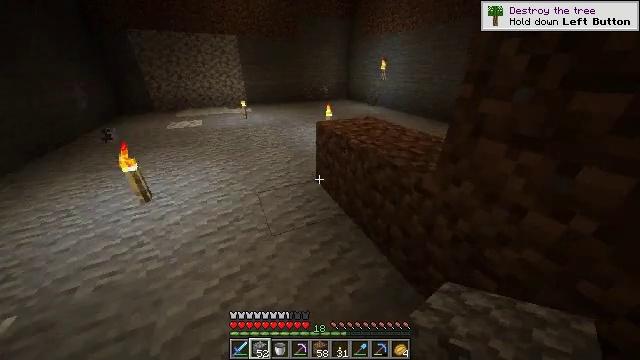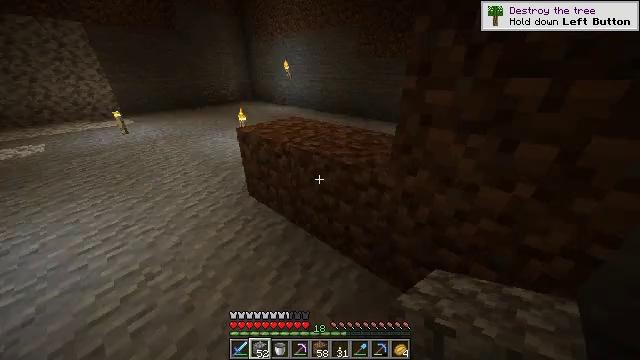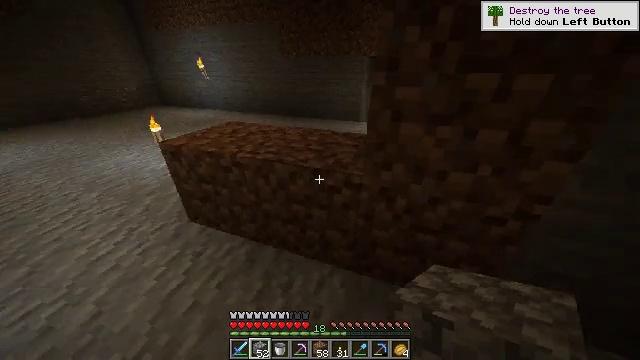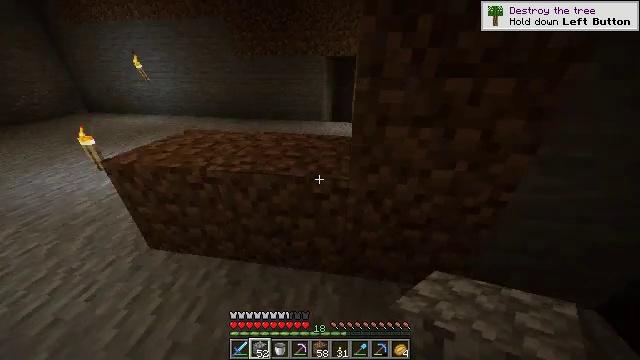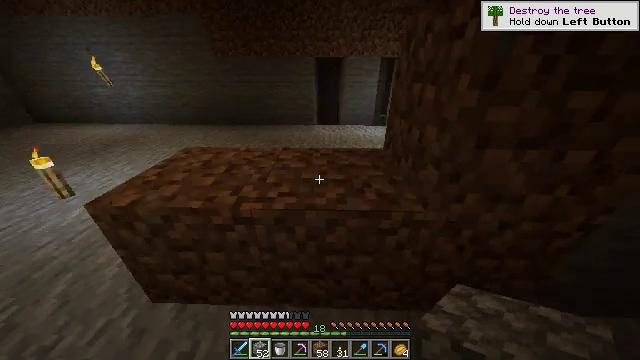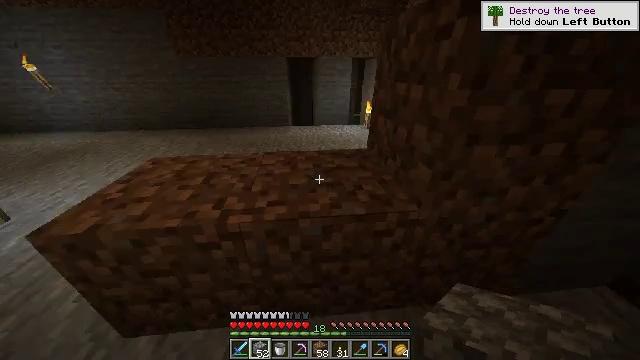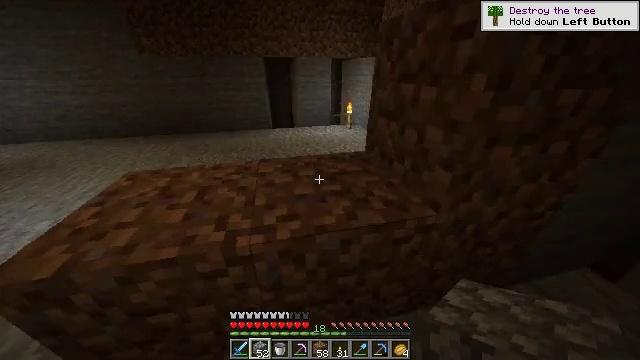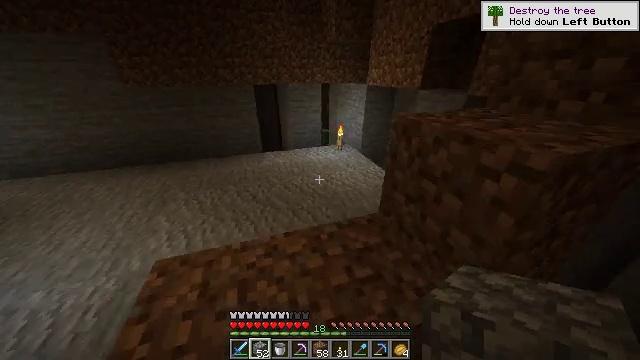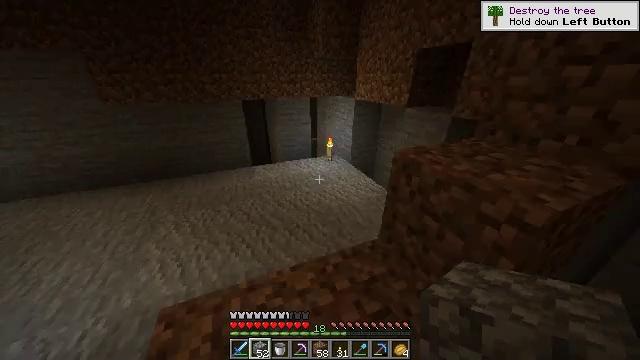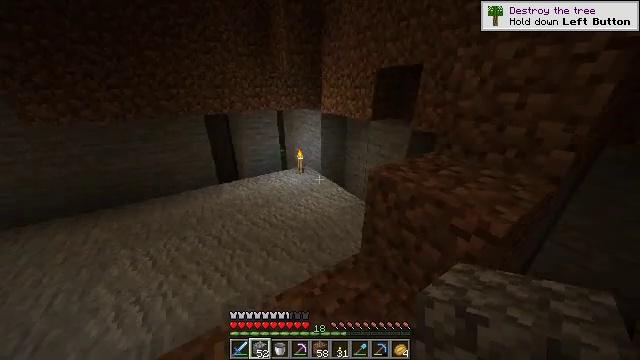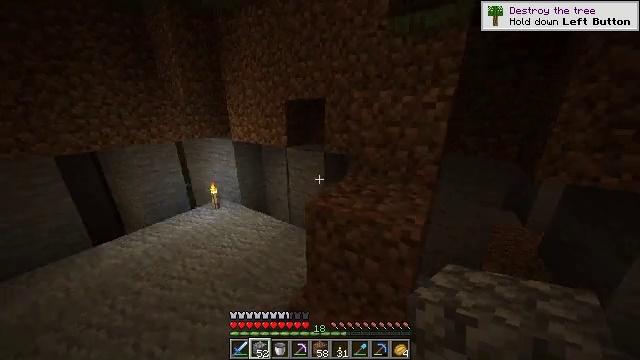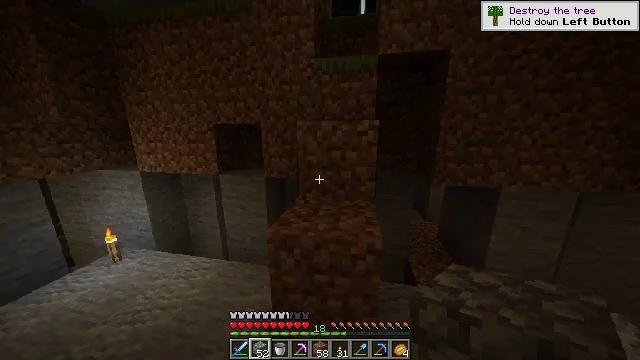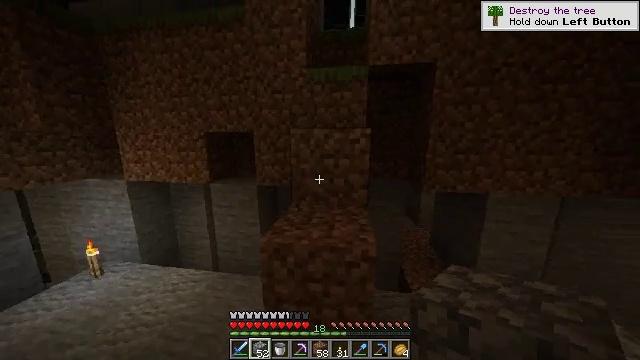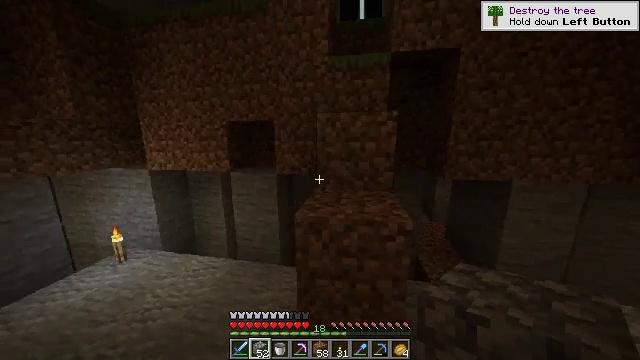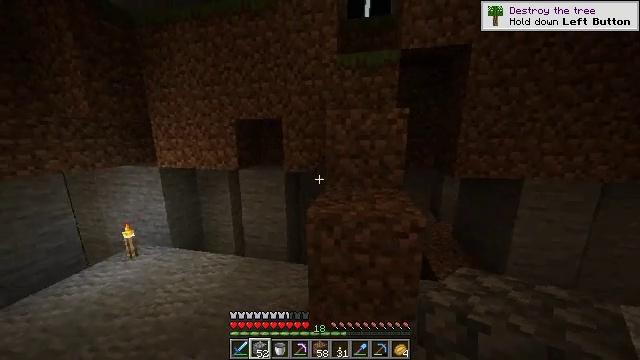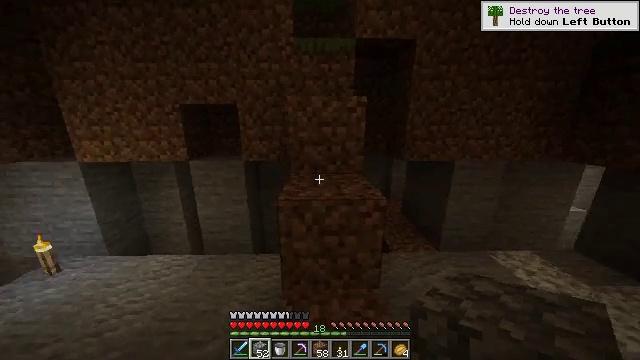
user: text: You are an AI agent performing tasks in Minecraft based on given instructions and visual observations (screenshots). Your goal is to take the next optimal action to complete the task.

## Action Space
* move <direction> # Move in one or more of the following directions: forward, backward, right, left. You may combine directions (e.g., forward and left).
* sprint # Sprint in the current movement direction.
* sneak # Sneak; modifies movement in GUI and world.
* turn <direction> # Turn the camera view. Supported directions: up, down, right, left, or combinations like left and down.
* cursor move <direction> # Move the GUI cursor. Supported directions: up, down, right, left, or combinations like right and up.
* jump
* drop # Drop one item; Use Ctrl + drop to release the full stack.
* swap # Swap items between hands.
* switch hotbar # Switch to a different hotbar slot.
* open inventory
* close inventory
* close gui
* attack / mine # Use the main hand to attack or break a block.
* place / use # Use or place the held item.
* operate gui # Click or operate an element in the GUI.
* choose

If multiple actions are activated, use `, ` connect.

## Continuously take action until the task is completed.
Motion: motion action
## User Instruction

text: Combine oak planks and sticks to craft an oak sign.
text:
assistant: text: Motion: move forward and move left, turn right
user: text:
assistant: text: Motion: move forward and move left, turn right
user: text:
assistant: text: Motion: move forward and move left, turn right
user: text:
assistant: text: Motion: move forward and move left, turn right
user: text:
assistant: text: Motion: move forward and move left, turn right
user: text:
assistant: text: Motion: move forward and move left, turn right, jump
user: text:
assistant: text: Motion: move forward and move left, turn right, jump
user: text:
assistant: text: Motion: move forward and move left, turn right, jump
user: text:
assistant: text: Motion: move forward and move left, turn right and up, jump
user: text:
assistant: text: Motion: move forward and move left, turn right and up
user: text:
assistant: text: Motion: move forward and move left, turn right and up
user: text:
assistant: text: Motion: turn right and up
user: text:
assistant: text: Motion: turn left
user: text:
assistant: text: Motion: turn left
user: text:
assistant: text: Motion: turn right and down
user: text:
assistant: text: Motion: turn right
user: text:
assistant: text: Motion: no_op
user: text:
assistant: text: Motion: move forward
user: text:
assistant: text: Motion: move forward
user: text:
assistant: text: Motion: move forward, jump
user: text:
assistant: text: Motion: move forward, turn left, jump
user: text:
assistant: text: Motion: move forward, jump
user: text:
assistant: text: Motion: move forward, jump
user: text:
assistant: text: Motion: move forward, turn left
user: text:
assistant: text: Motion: move forward
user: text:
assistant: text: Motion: move forward
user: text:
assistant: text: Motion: move forward
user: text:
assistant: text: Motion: move forward
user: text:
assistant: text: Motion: move forward, jump
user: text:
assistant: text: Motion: move forward, jump